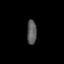
Tissue: lung
Cell type: Epithelial cells
Senescence score: 0.2132
Nuclear area (px): 231
Mean DAPI intensity: 90.693